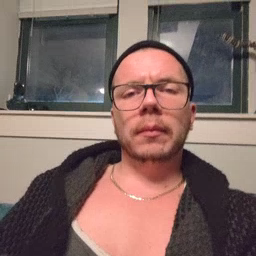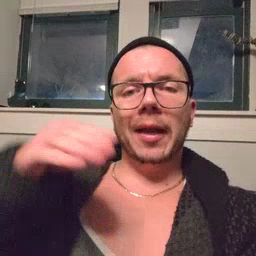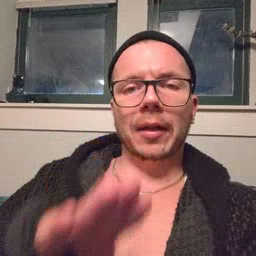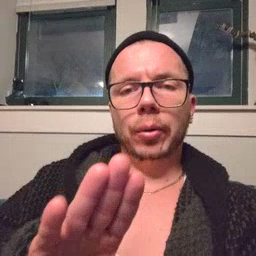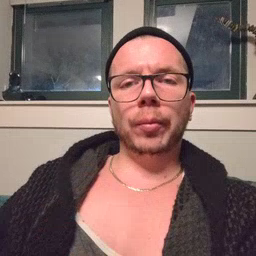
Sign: into